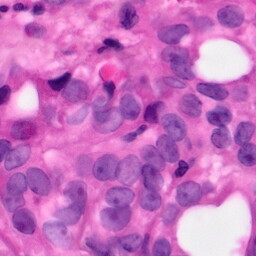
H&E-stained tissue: Pancreatic